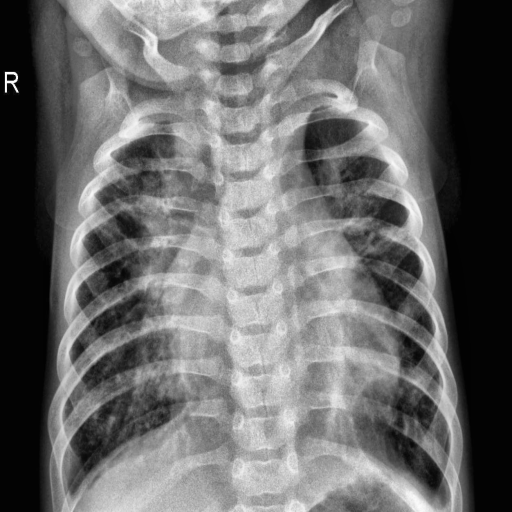
Finding: PNEUMONIA